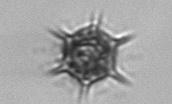
Label: Dictyocha